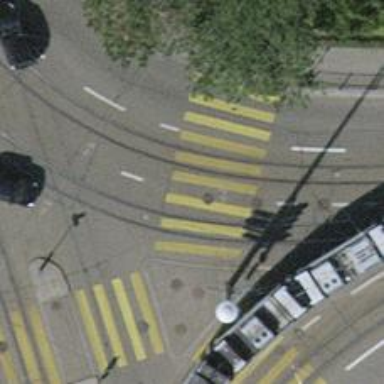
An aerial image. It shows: Tertiary road with asphalt surface and embedded tram rails.